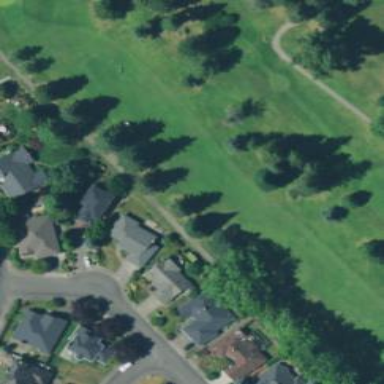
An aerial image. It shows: Golf hole.